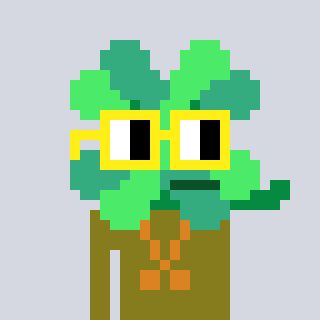
a pixel art character with square yellow glasses, a clover-shaped head and a gunk-colored body on a cool background